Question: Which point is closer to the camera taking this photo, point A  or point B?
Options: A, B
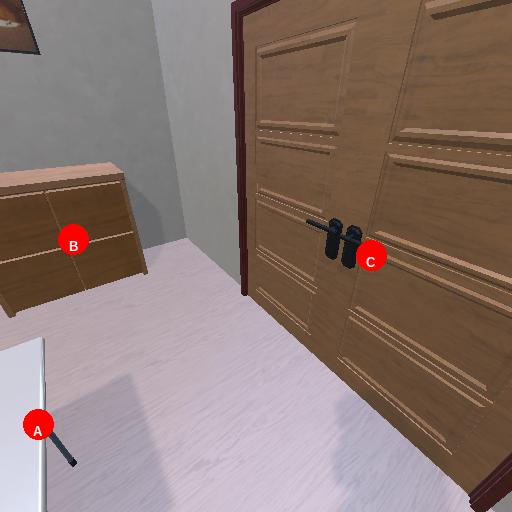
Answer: A